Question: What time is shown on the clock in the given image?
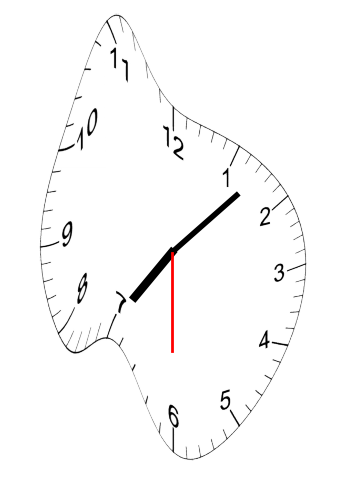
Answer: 07:07:30